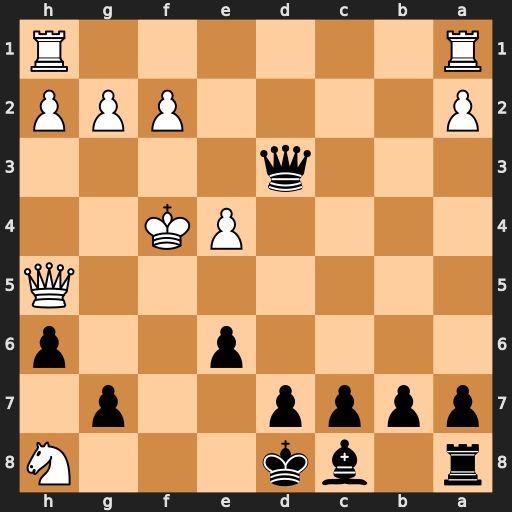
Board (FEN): r1bk3N/pppp2p1/4p2p/7Q/4PK2/3q4/P4PPP/R6R
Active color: b
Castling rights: -
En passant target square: -
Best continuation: g5+ Qxg5+ hxg5+